Question: I'm struggling with a 'jqgrid' requirement. I want it to do double headers like this:

Is this possible, have one header with another below it with ie min / max values, so like having average temperature and then below that a header with min and max
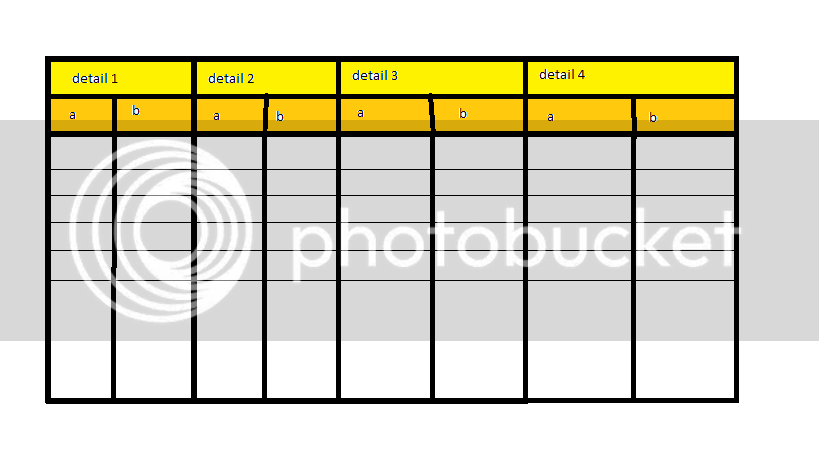
Answer: Yes it is possible. Take a look at the examples:
<URL>
Click on the last demo:
'Frozen Cols.Group Header(new) --> Group Header - with colspan style'
Then in the code, you will see it is configured like so:
'''
groupHeaders:[
{startColumnName: 'amount', numberOfColumns: 3, titleText: '<em>Price</em>'},
{startColumnName: 'closed', numberOfColumns: 2, titleText: 'Shiping'}
]
'''